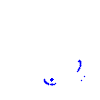
Particle: proton